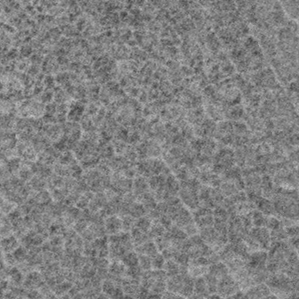
Label: frost